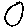
Label: circle